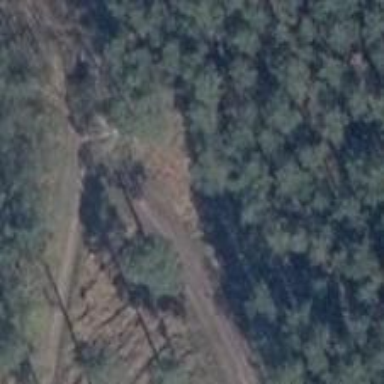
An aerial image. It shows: Track with grade5 tracktype.